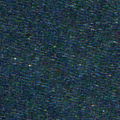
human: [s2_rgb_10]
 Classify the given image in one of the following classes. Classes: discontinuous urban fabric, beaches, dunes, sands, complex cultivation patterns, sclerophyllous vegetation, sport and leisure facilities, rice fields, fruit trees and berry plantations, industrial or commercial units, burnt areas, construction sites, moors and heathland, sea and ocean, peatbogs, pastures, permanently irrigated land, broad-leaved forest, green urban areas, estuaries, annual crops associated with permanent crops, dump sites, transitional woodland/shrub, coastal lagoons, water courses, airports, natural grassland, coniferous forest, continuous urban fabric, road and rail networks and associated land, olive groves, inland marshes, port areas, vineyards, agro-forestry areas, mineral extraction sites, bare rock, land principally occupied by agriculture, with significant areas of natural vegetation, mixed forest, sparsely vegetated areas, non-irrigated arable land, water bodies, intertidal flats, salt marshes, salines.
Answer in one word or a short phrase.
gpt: sea and ocean